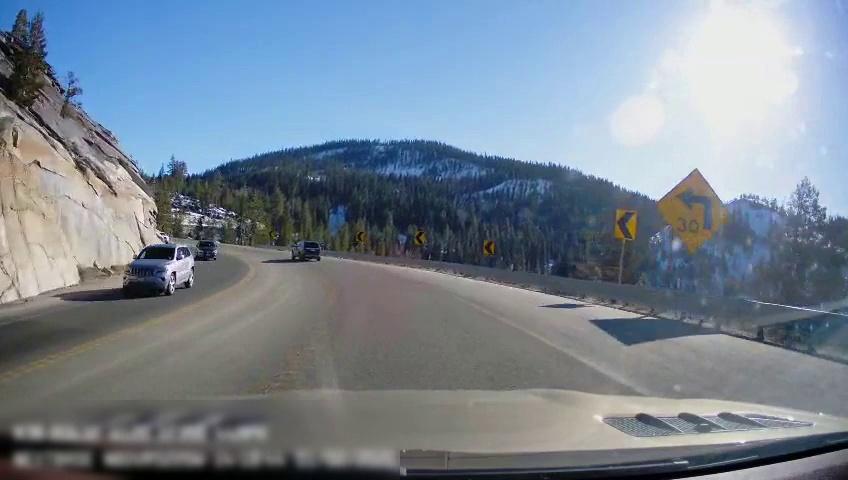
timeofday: Day
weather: Sunny
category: Drivable Space
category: Vehicles | SUV
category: Vehicles | SUV
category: Vehicles | SUV
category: Vehicles | SUV
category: Lanes | Current Lane
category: Lanes | Opposite Lane
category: Lanes | Opposite Lane
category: Traffic | Signs
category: Traffic | Signs
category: Traffic | Signs
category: Traffic | Signs
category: Traffic | Signs